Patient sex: F
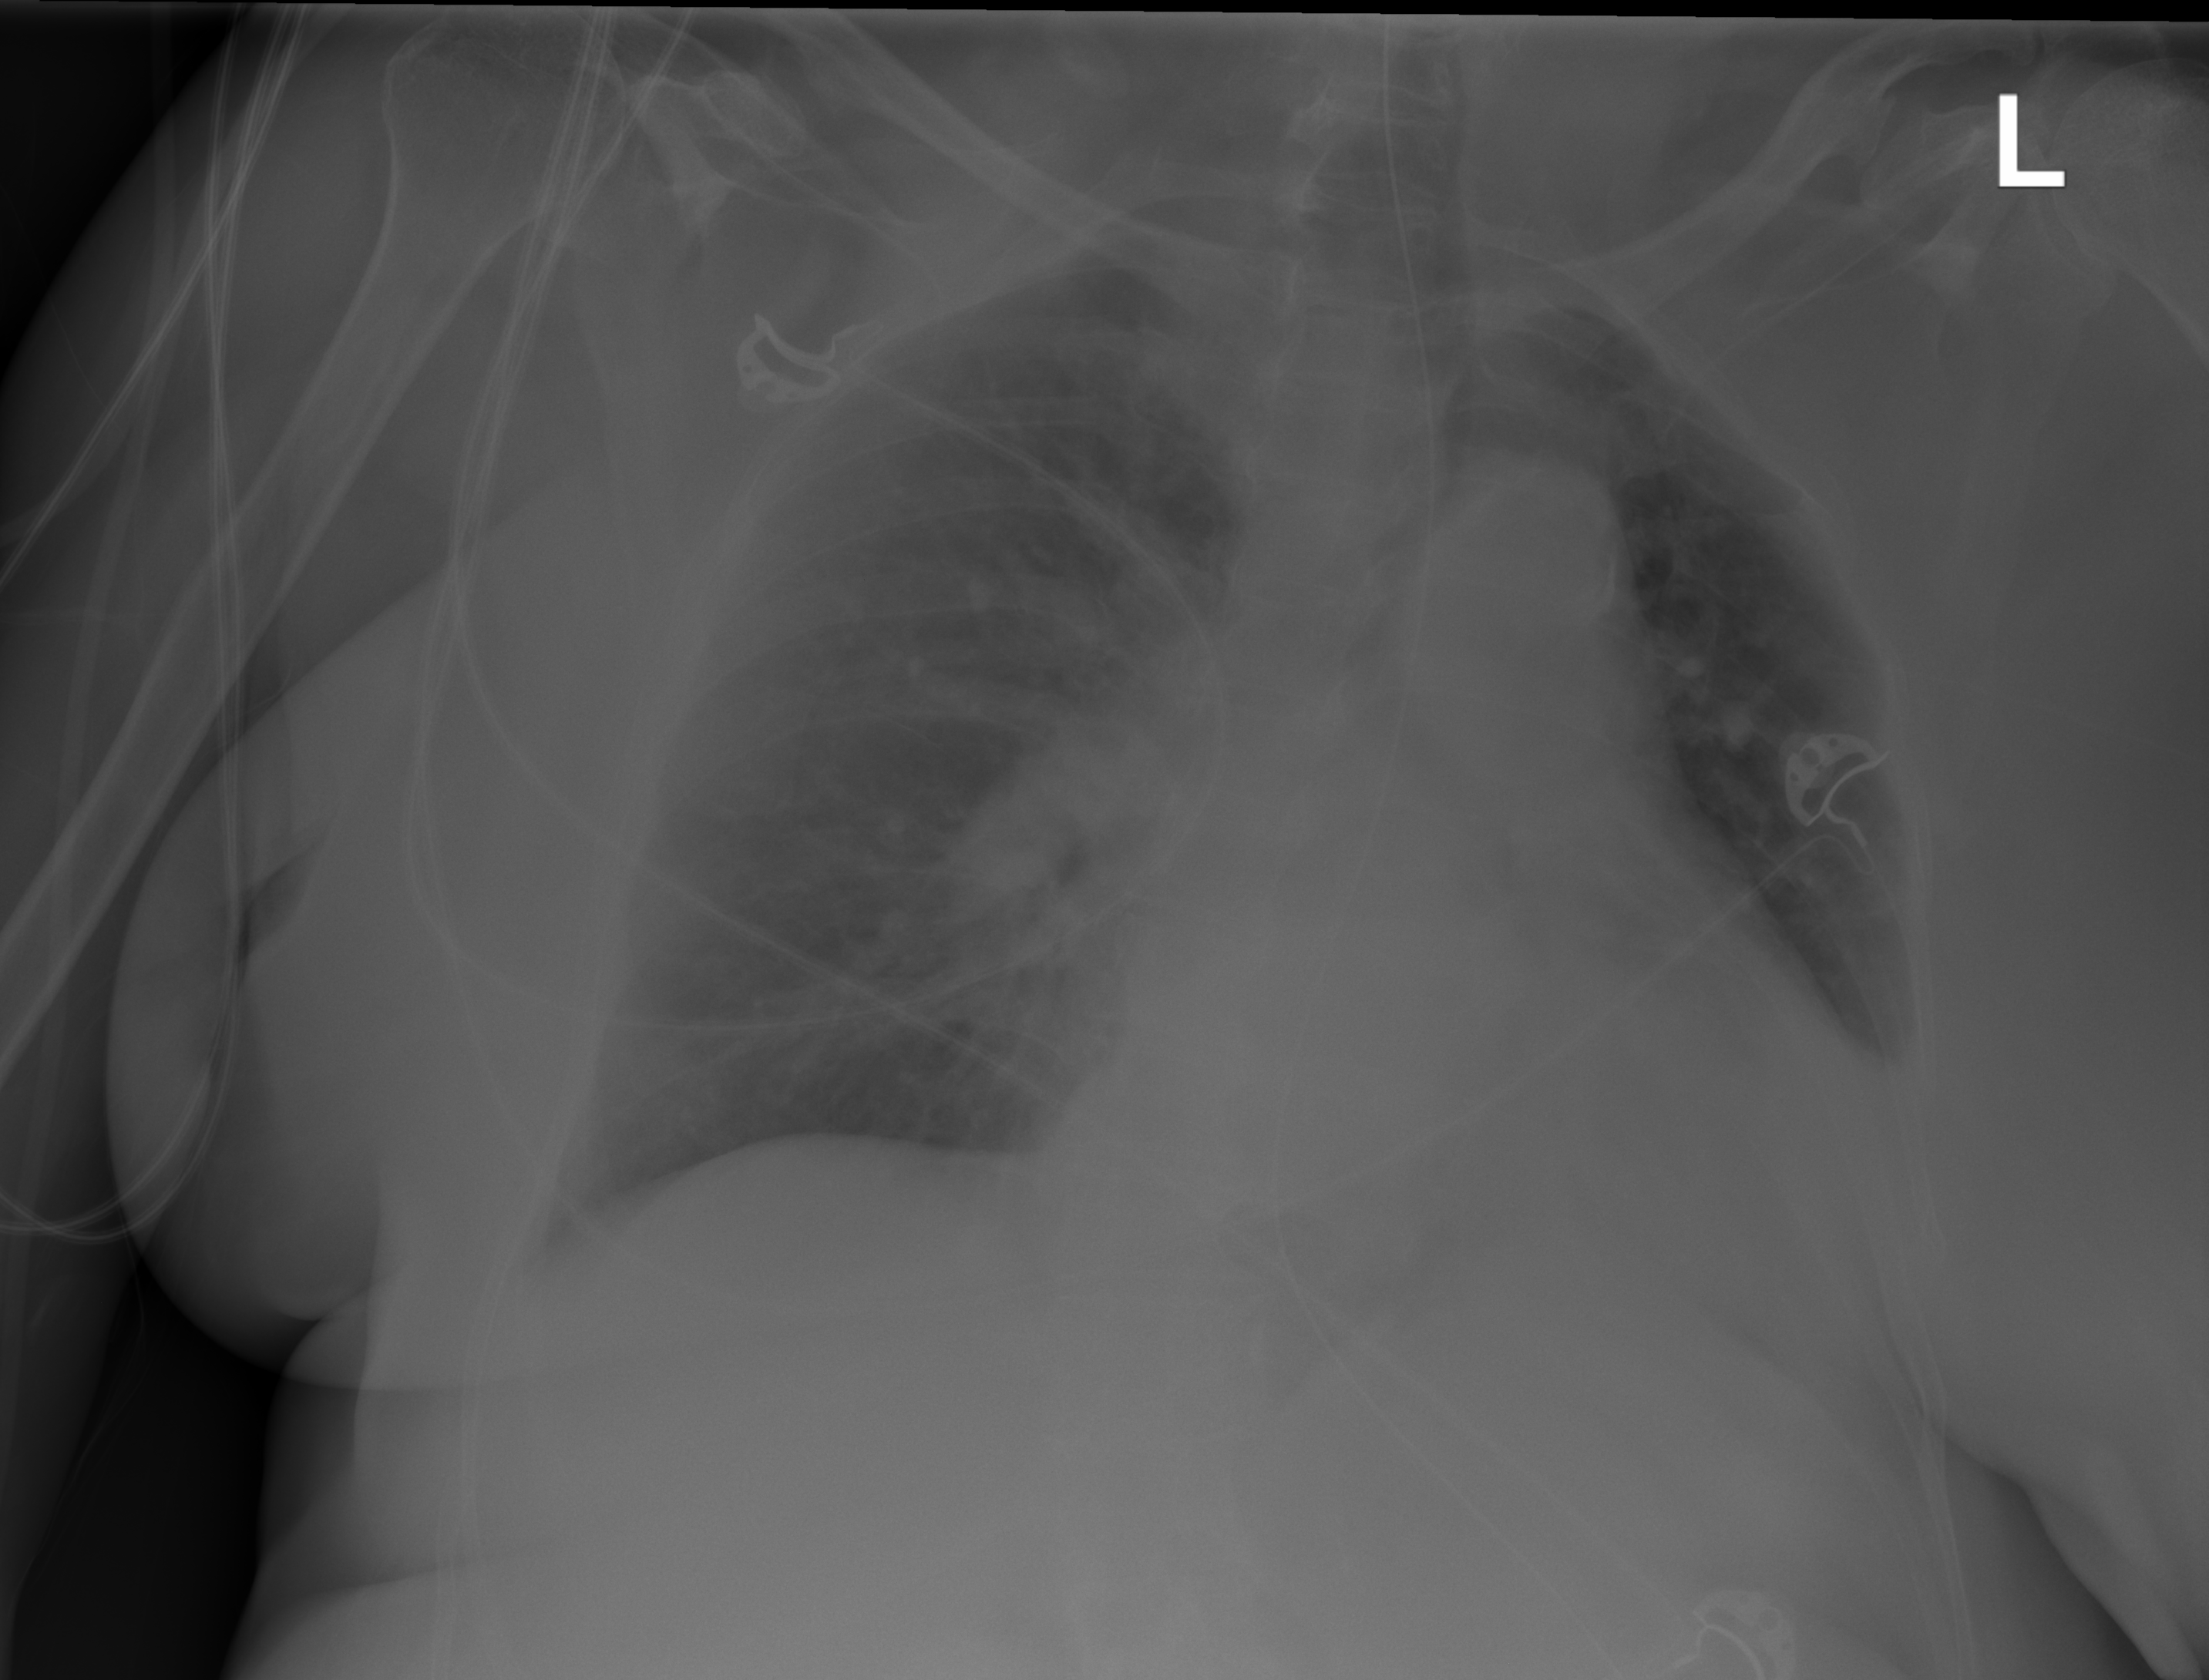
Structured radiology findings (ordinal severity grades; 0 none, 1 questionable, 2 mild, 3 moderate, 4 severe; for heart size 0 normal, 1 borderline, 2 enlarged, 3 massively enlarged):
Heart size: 2
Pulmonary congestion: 1
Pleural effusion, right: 1
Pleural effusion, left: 2
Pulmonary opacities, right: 1
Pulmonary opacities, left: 0
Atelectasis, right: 2
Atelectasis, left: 2